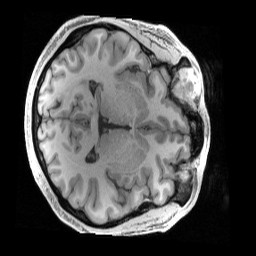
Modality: T1w
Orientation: axial
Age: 39
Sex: male
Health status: ill
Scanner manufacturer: siemens
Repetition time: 2.4 s
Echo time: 0.00231 s